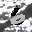
Label: 6